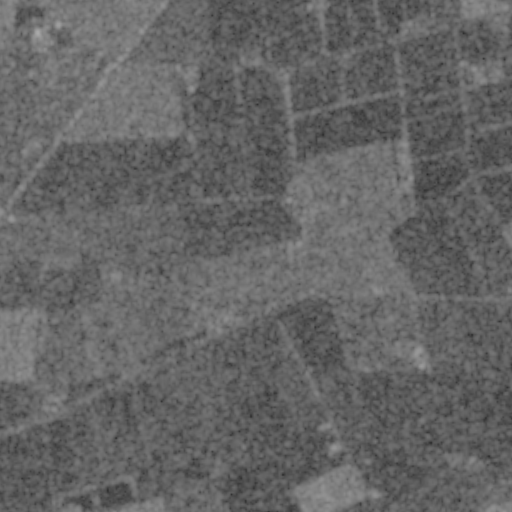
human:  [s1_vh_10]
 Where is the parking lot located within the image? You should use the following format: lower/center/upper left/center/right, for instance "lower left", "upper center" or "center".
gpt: The parking lot is located in the upper left of the image.
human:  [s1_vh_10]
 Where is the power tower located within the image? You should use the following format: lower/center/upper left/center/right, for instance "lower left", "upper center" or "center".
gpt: The power tower is located in the lower right of the image.
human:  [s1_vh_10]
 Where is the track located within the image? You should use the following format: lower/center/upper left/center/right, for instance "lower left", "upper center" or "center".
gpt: There is no track in the image.

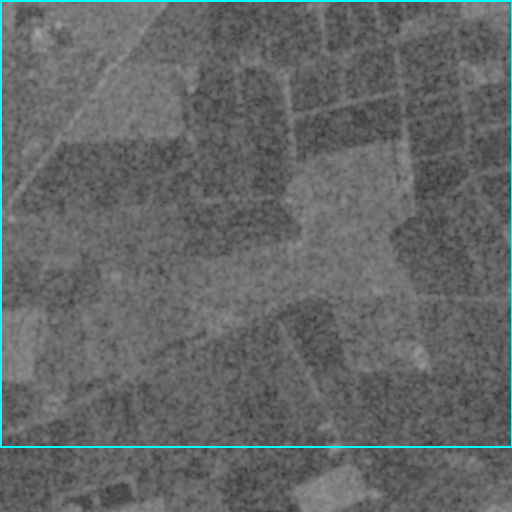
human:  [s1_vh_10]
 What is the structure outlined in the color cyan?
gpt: The structure outlined in cyan is a crop field.
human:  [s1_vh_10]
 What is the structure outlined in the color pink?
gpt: There is no pink outline.